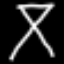
Label: hourglass